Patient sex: F
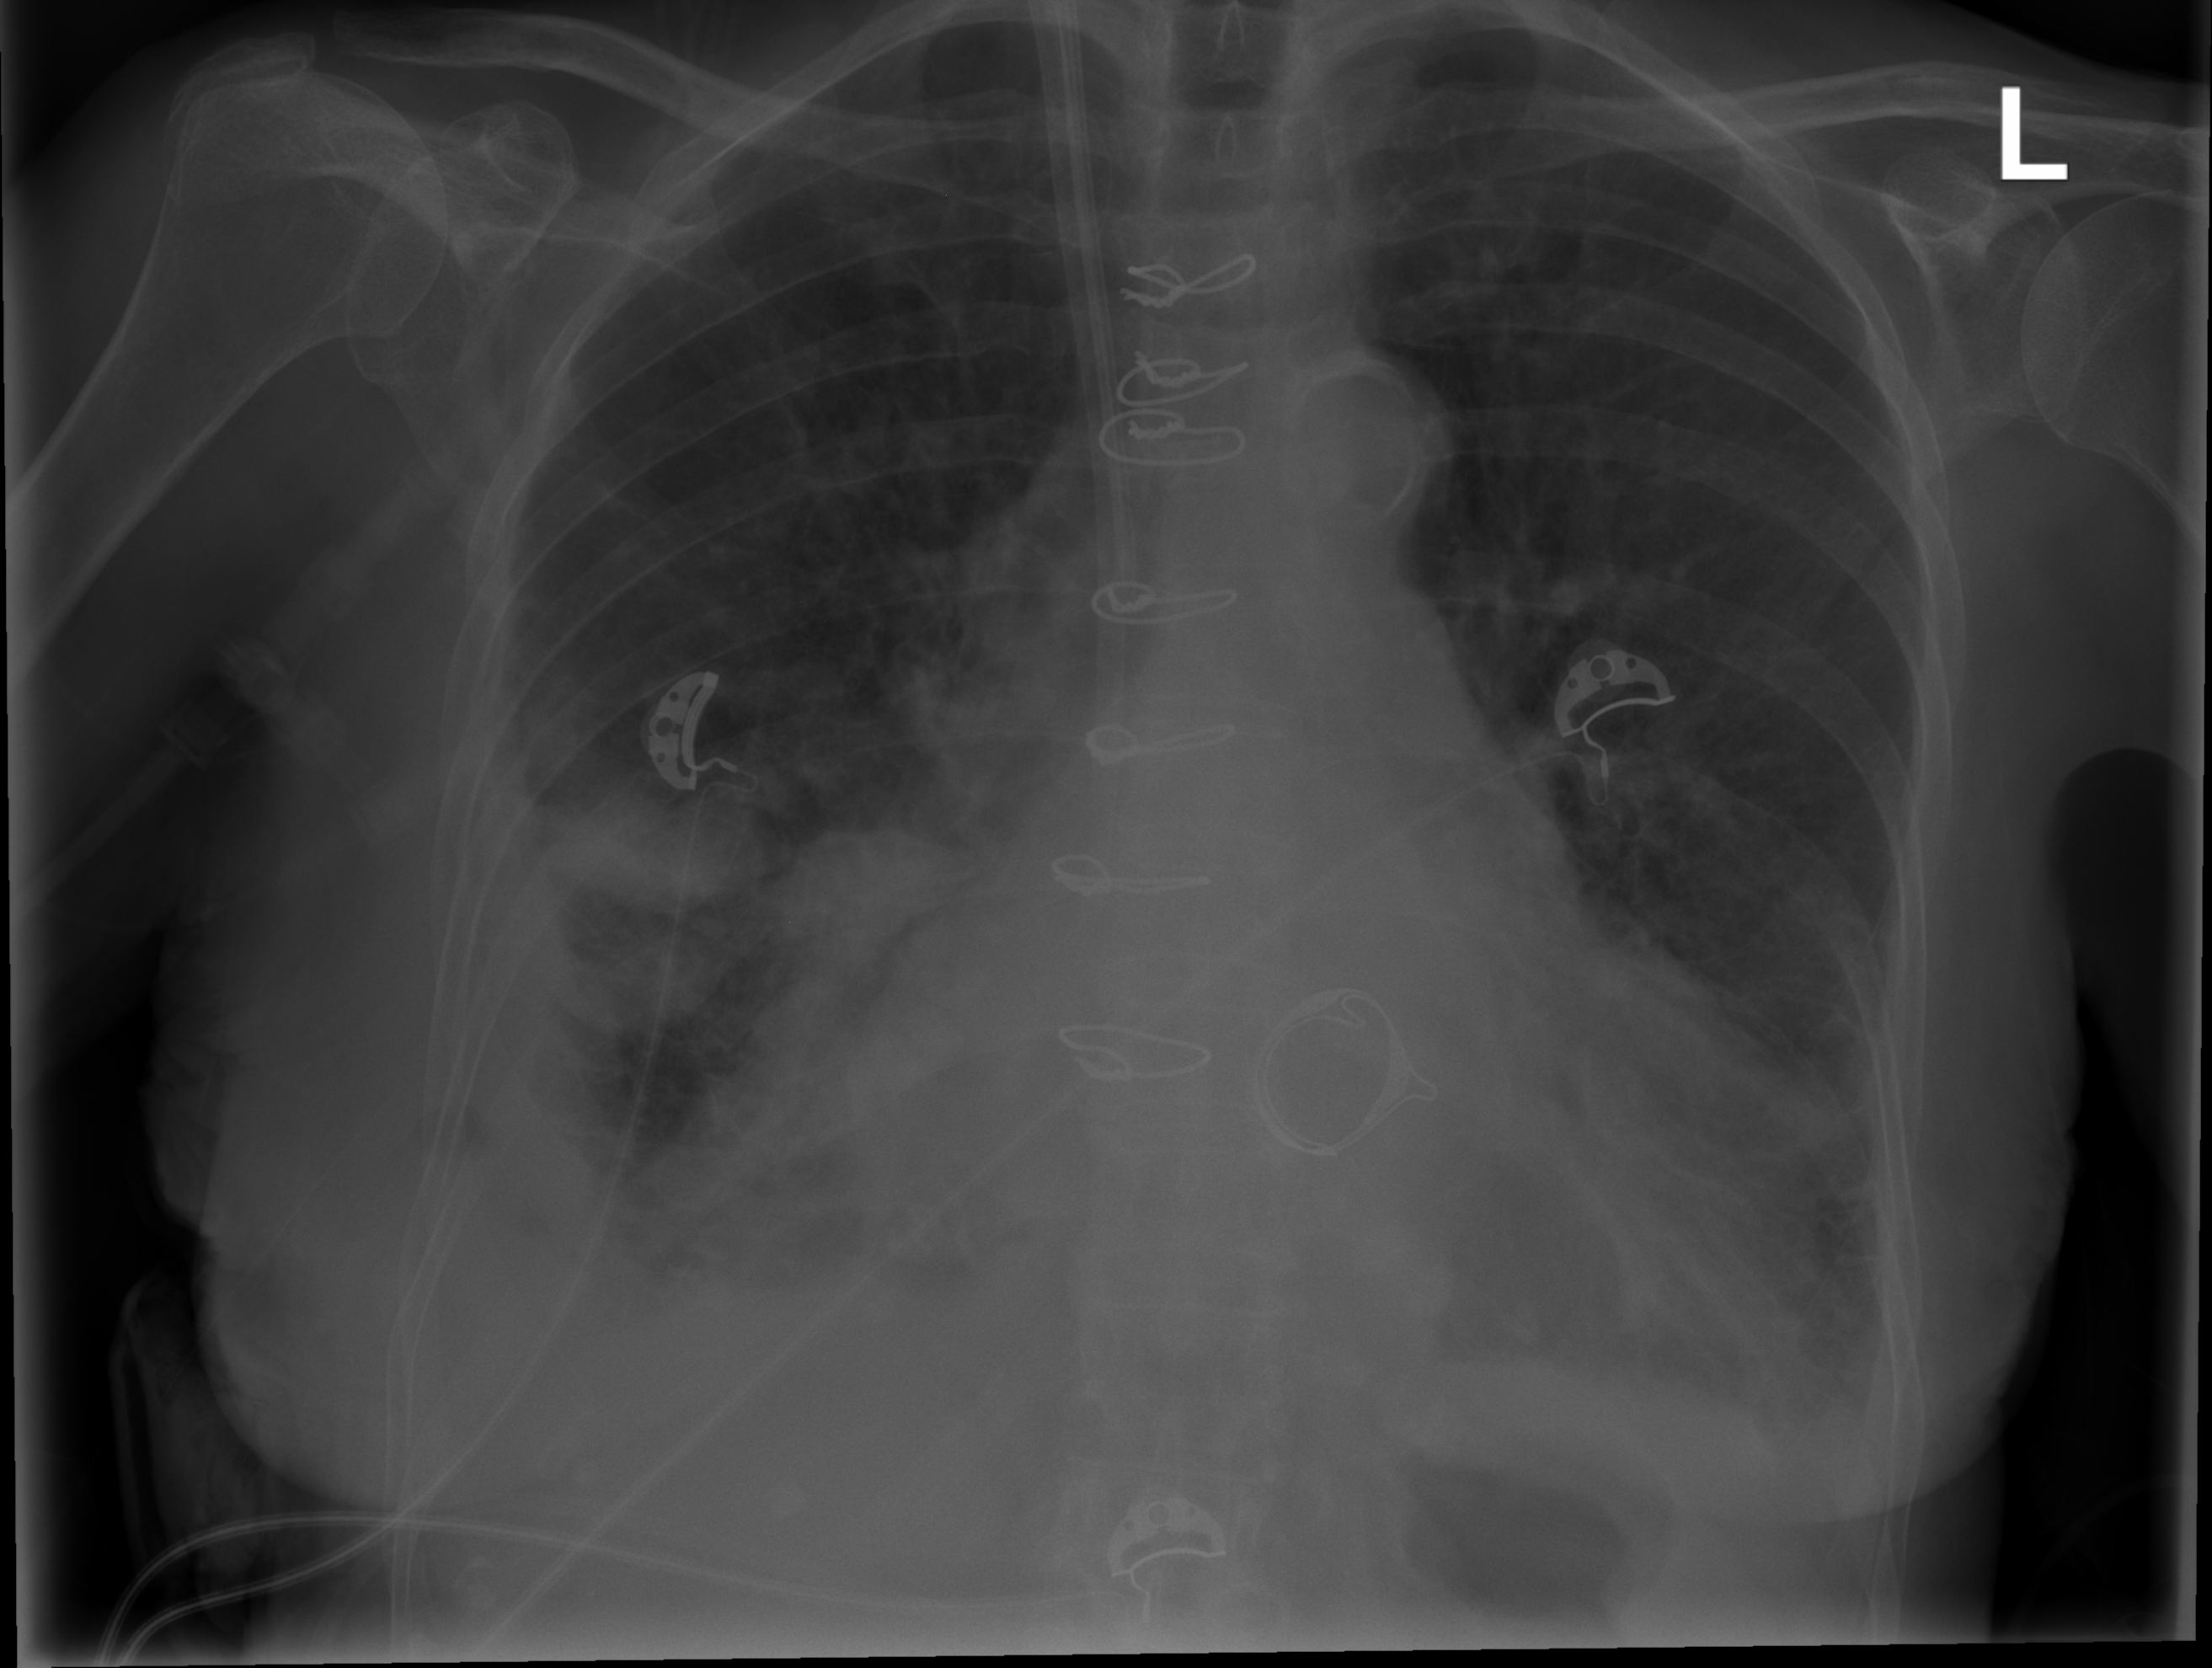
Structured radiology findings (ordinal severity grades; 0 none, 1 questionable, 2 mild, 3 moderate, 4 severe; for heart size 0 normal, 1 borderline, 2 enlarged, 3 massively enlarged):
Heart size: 2
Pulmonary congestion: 0
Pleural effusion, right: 2
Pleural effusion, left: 2
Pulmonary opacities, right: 3
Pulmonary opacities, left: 2
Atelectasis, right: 2
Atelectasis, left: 0